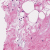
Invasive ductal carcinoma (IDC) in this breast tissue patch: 0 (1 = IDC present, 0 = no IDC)